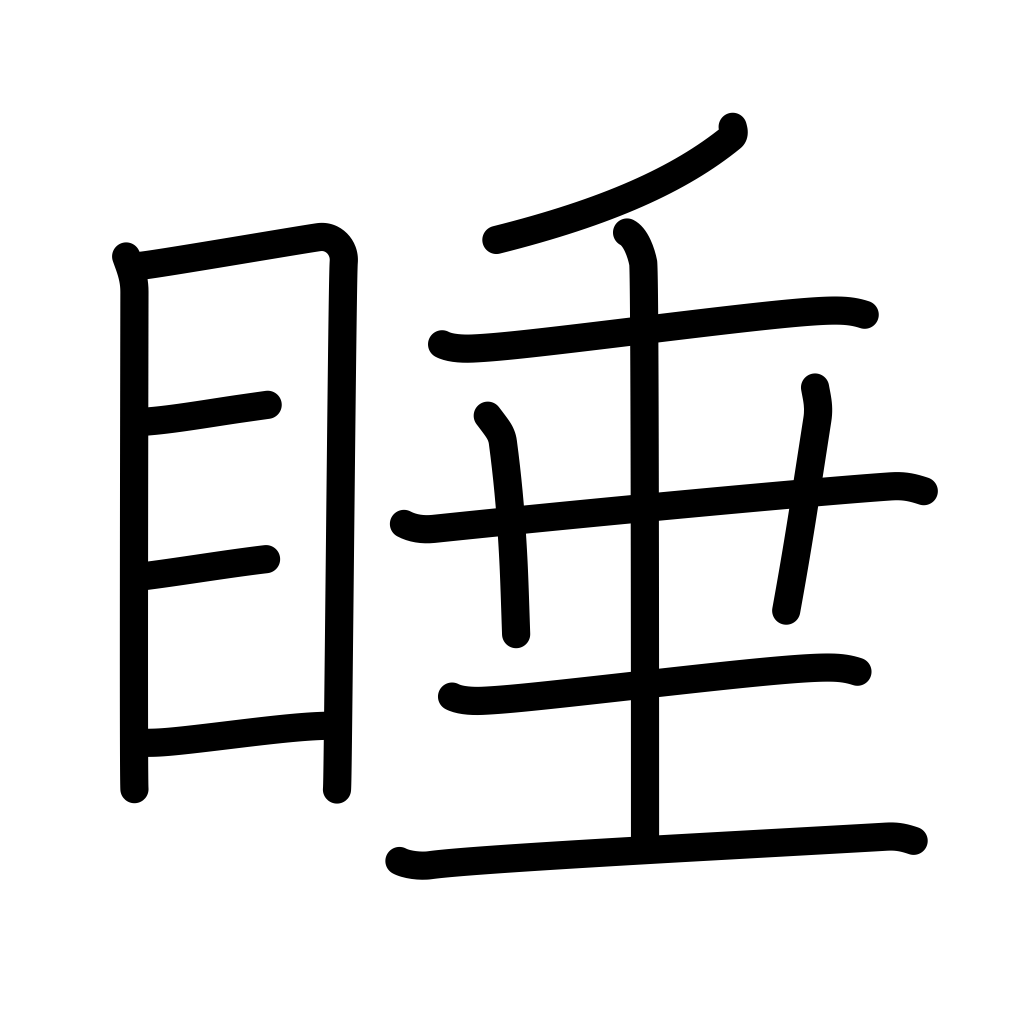
Meaning: drowsy, sleep, die